Question: I download datatset from the dataset then try to read the dataset but an error occurred when trying show the summary of the dataset. I Downloaded file or (.bib).
All of the scopus dataset I downloaded in Bibtex is not working.
But then I tried in Web Of Science(WOS) the bibtex I download is working. I was able to finish all the details with no error in WOS.
Using bibliometrix package in Rstudio. I followed the steps in these link: <URL>
Code I Used:
'''
Brunei <- readFiles("C://Users//starl//Desktop//Thesis(1-29-2018)//Brunei Darussalam//Scopus//1.R Studio//Brunei Darussalam Dataset(Scopus).bib")
BruneiPDF <- convert2df(Brunei, dbsource = "isi", format = "bibtex")
BruneiResults <- biblioAnalysis(BruneiPDF, sep = ";")
BruneiSummary=summary(object = BruneiResults, k = 10, pause = FALSE)
'''
After entering these code:
'''
BruneiSummary=summary(object = BruneiResults, k = 10, pause = FALSE)
'''
These error Occured:
<URL>
The summary did not appear

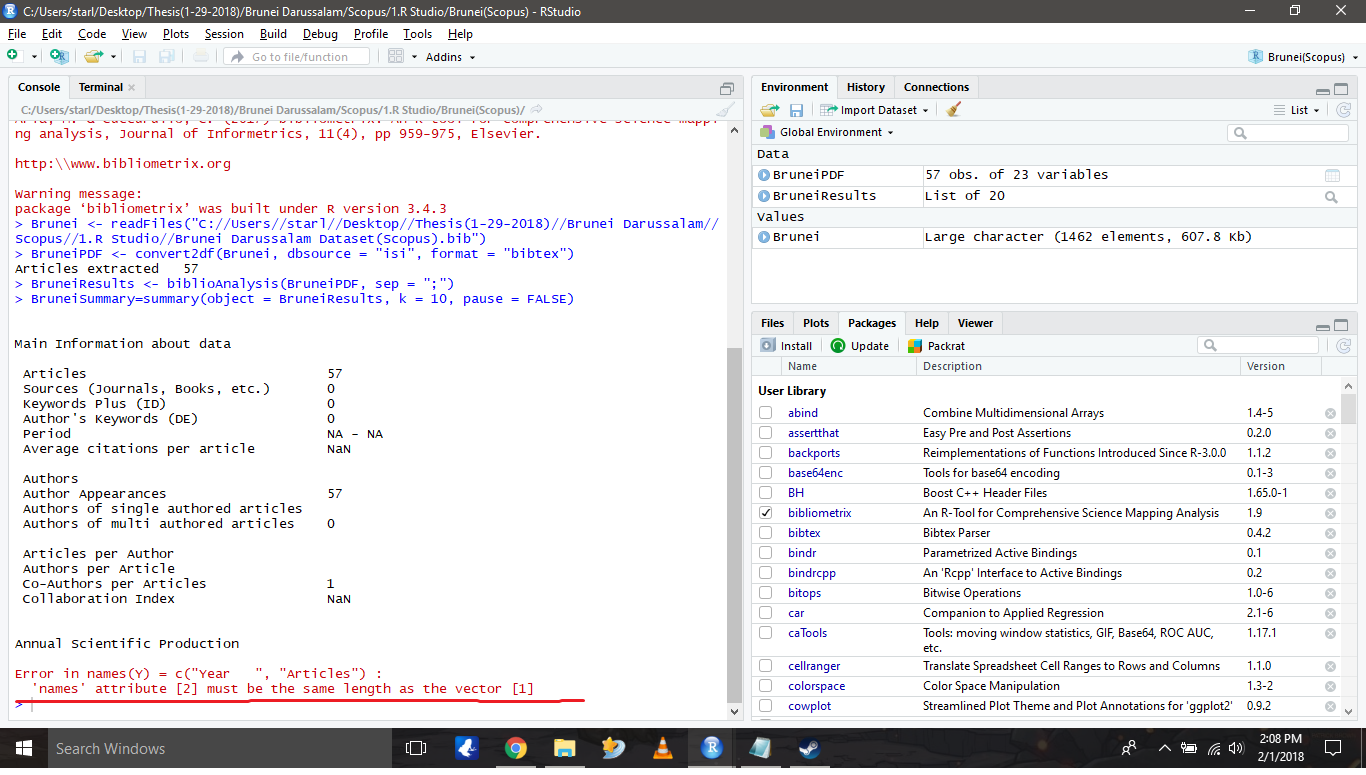
Answer: I think the error in your code depends on the following line:
'''
BruneiPDF <- convert2df(Brunei, dbsource = "isi", format = "bibtex")
'''
whether your data come from Scopus, you should write:
'''
BruneiPDF <- convert2df(Brunei, dbsource = "scopus", format = "bibtex")
'''